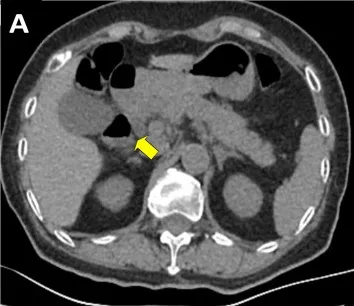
Performing ERCP on a 73-year-old female patient presented with acute pancreatitis secondary to JPDD related CBD stone. (A) CT scan shows the inflammation and swelling of the pancreas and a mildly enlarged gallbladder. A diverticular pouch was present at the junction of second and third portions of the duodenum (yellow arrows).
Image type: radiology (ct)